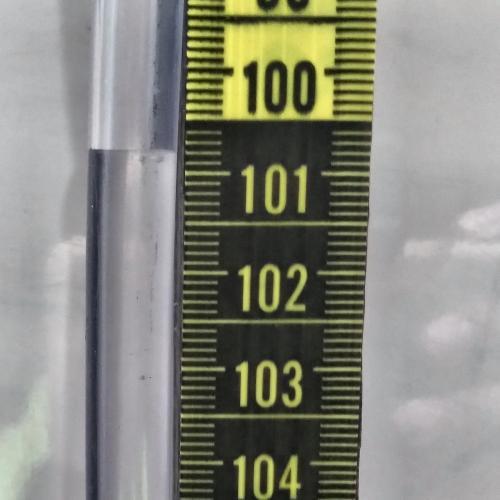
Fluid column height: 100.8 cm